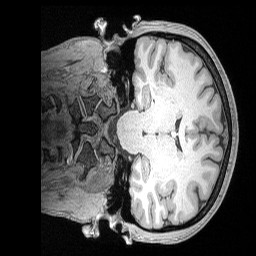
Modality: T1w
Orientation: coronal
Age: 28
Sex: female
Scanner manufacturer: siemens
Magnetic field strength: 3 T
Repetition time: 2.53 s
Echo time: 0.00164 s